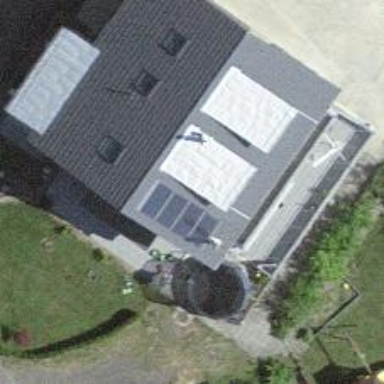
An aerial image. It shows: Solar power generator utilizing photovoltaic technology with solar photovoltaic panels.